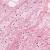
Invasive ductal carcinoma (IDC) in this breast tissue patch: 0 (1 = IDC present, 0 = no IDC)